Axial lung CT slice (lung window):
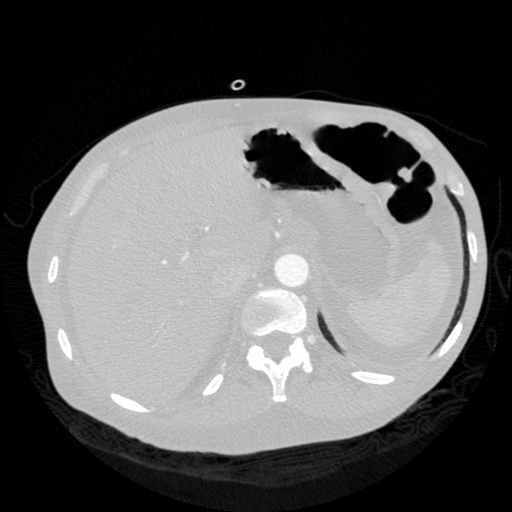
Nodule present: no